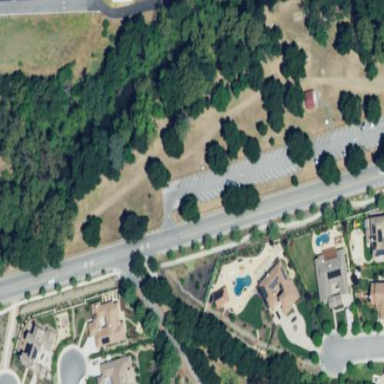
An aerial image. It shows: Parking area.